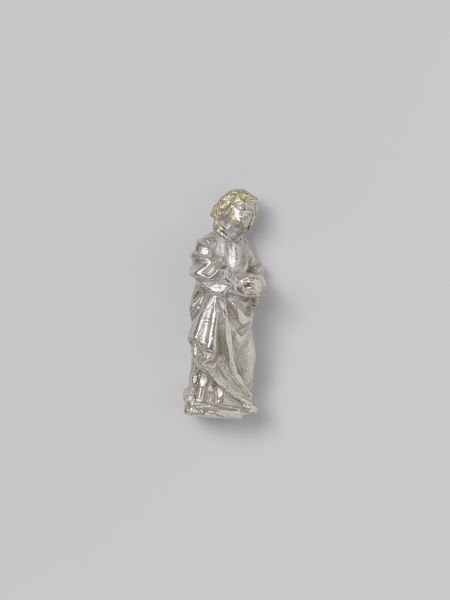
Titel: Beeld van gegoten zilver, voorstellende een heilige met gevouwen handen, in een lang gedrapeerd gewaad
Standort: Amsterdam
Institution: Rijksmuseum
Schlagwörter: robe, toge, enfant, chateau, ange, anges, sculpture, argent, métal, gold, figurine, bizarre